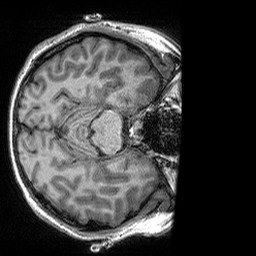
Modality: T1w
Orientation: axial
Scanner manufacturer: siemens
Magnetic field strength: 3 T
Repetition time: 2.3 s
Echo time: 0.00298 s